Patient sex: F
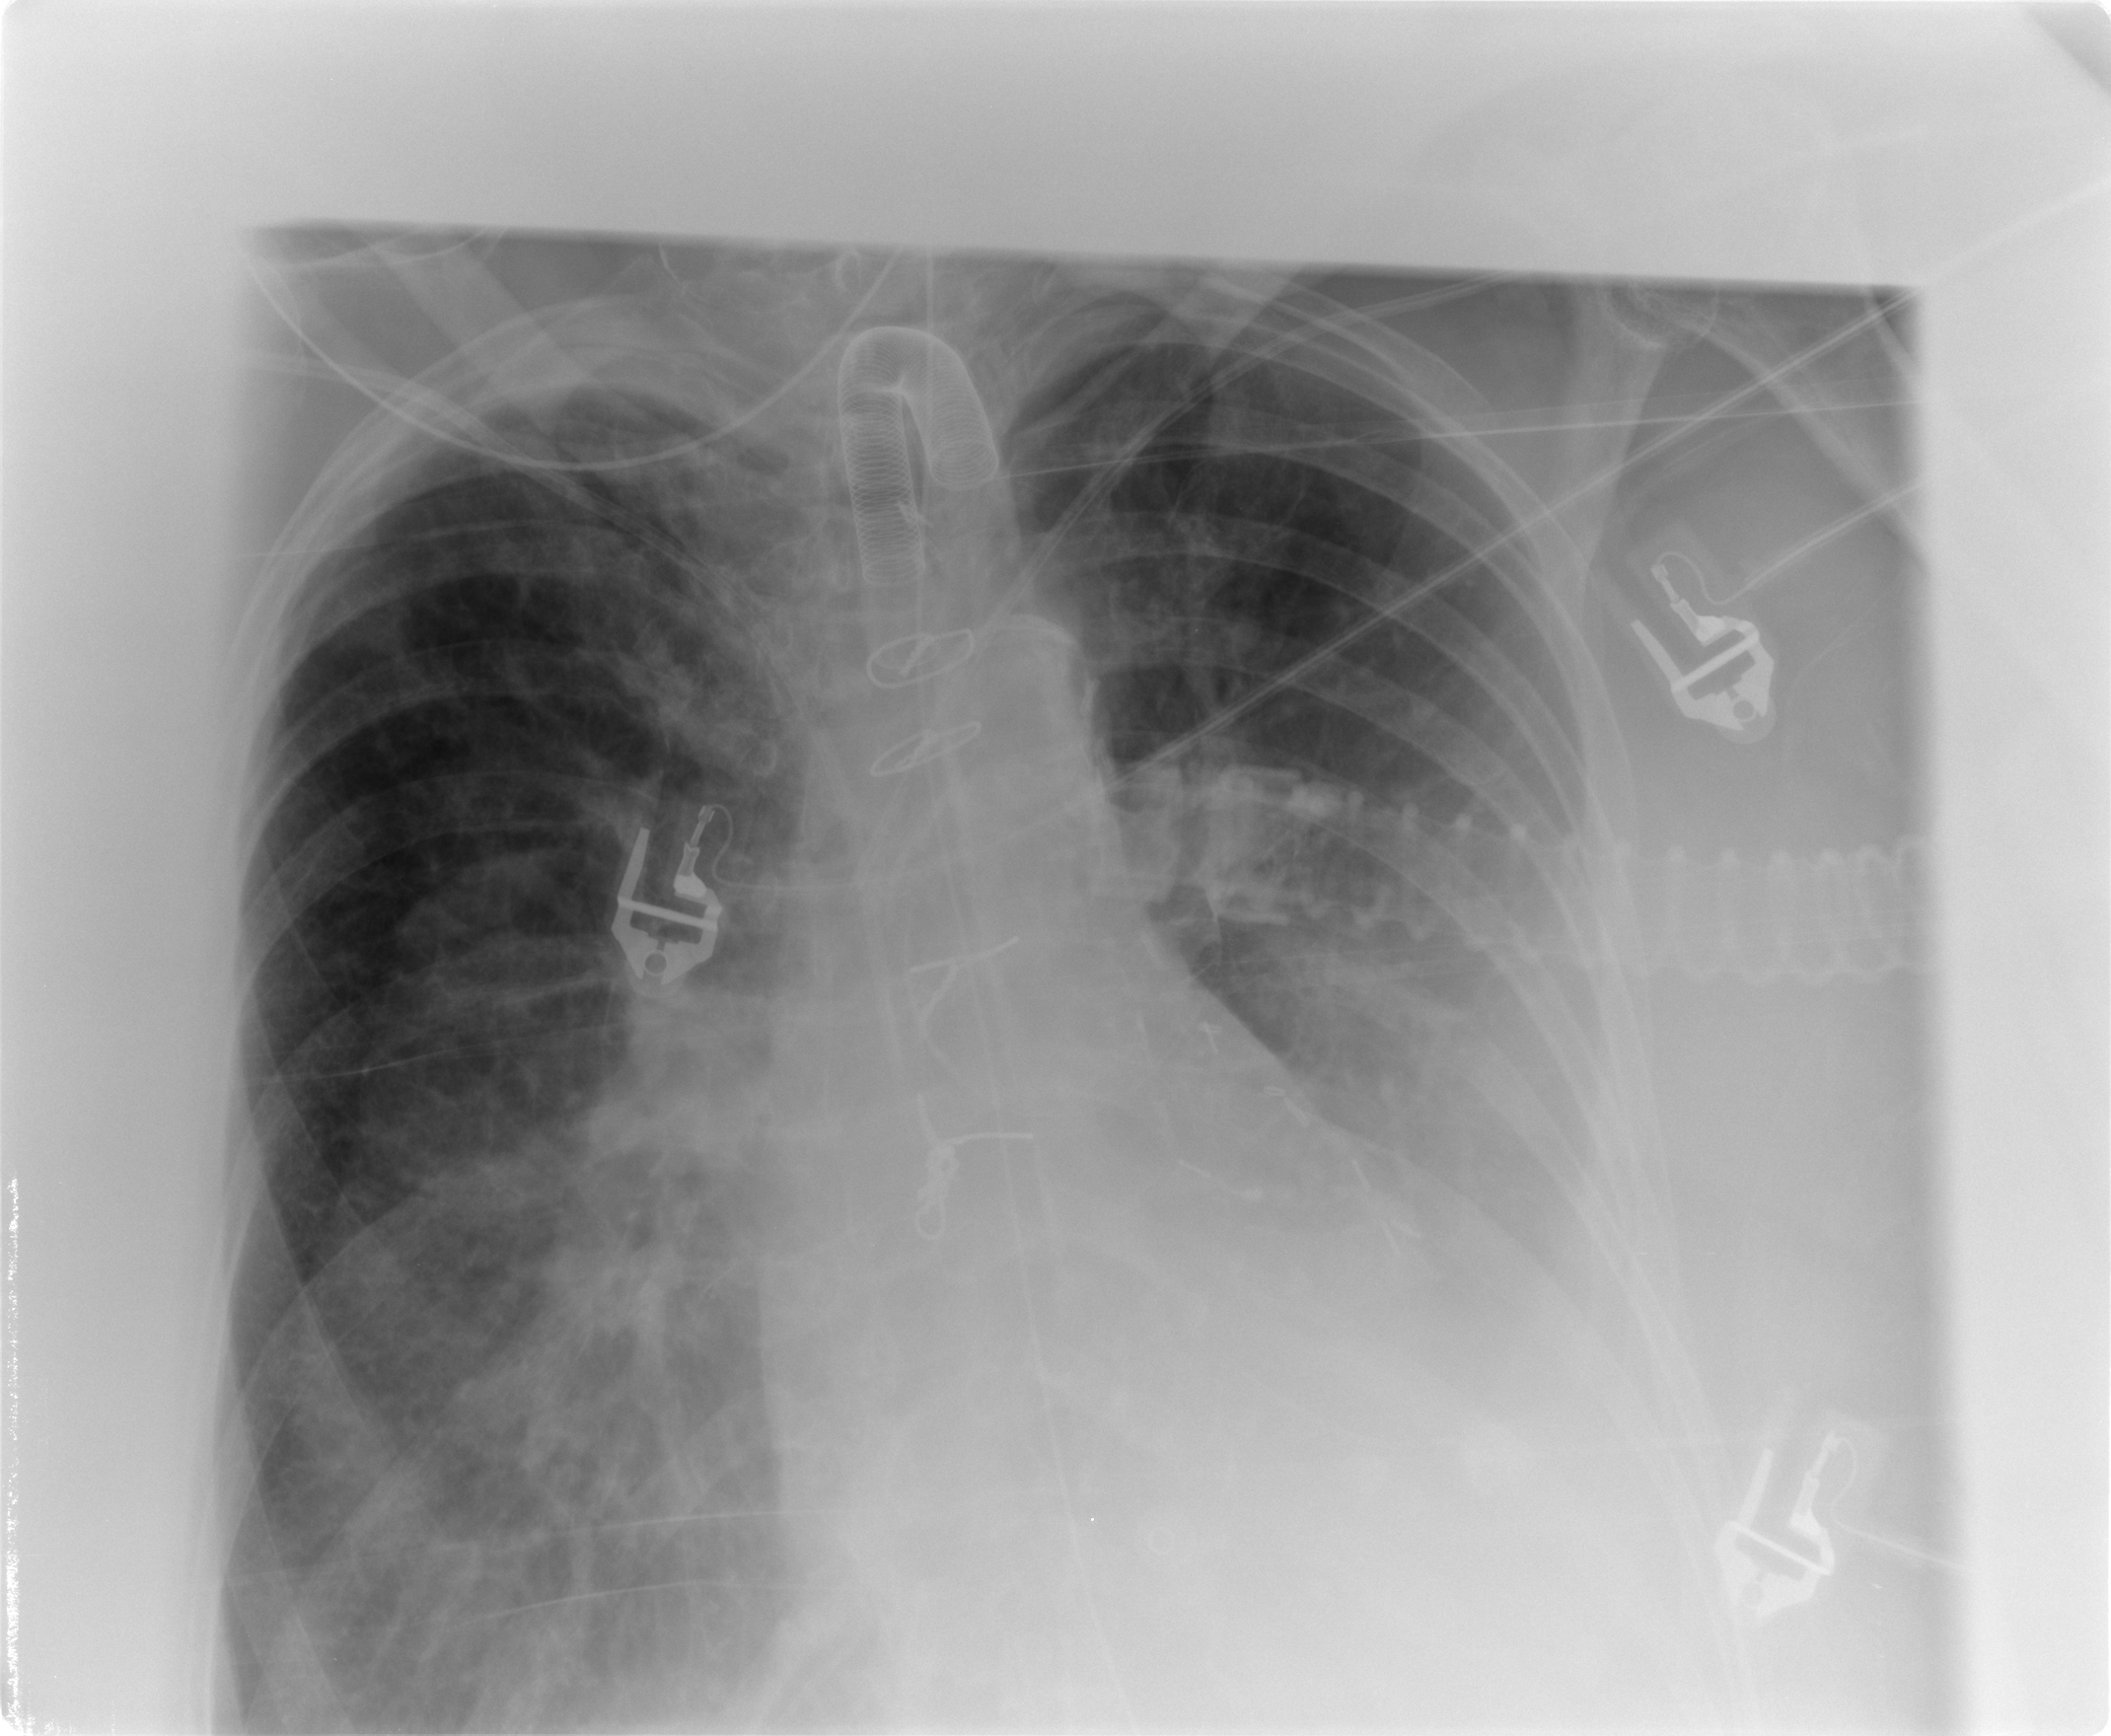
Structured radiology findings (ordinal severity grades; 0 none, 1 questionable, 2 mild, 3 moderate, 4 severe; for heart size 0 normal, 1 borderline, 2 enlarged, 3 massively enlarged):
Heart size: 0
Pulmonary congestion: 2
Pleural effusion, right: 0
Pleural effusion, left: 2
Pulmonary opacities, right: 0
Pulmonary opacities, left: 0
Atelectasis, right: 2
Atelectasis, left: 2